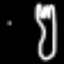
Label: fork